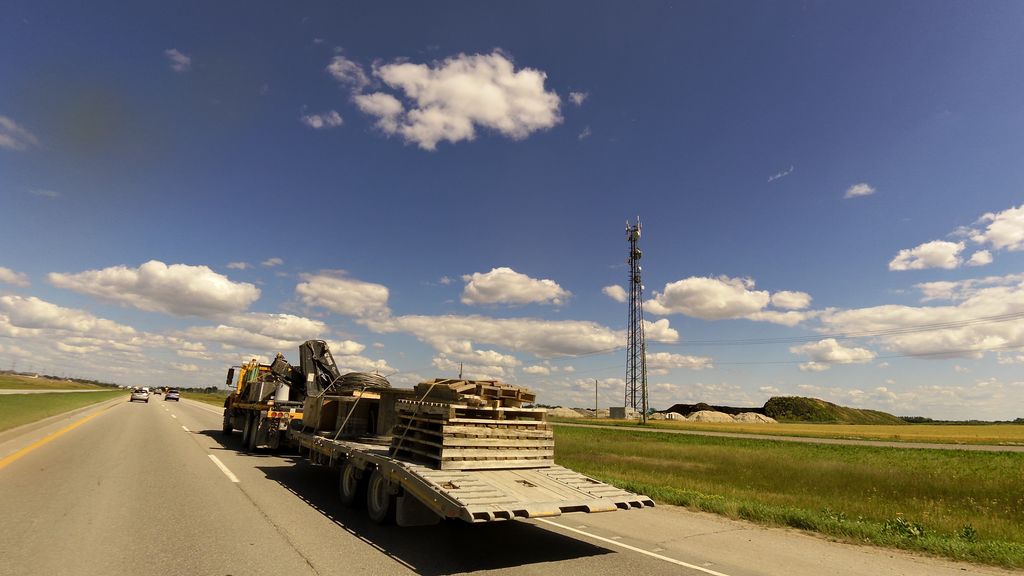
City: winnipeg